Chest X-ray:
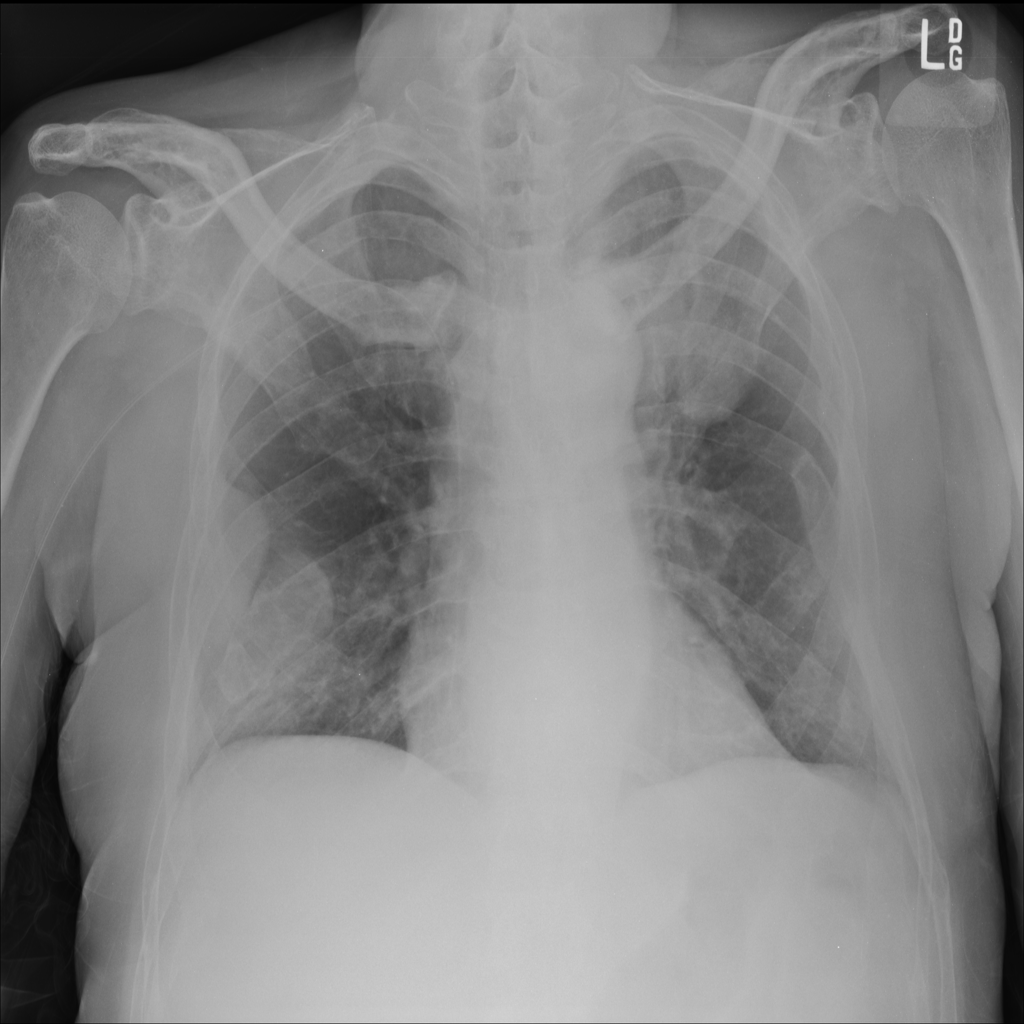
Findings: Effusion, Consolidation
No abnormal finding: no